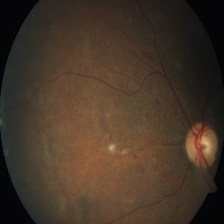
Diabetic retinopathy grade: Severe